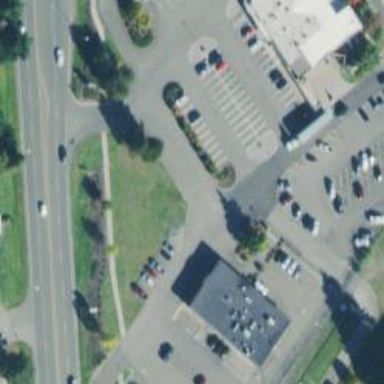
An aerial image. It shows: Car rental facility.